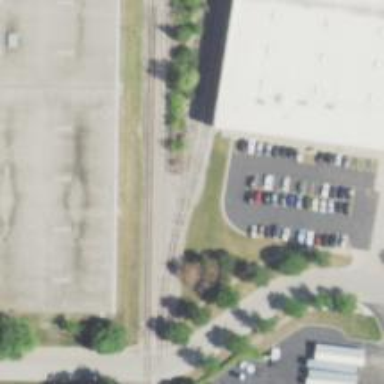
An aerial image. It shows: Rail spur service.